Interaction volume radius: 5 \u00c5
Interaction volume height: 10 \u00c5
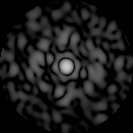
Disorder parameter: 0.8434